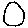
Label: circle